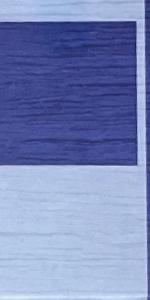
Label: Empty